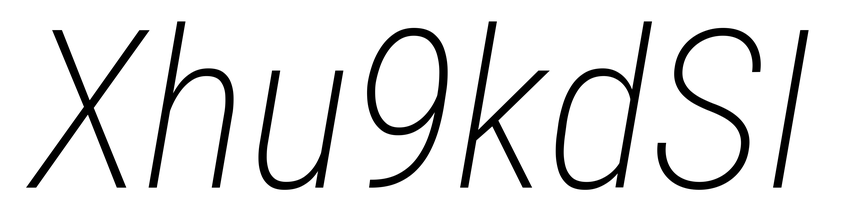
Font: Roboto-Italic_Condensed_ExtraLight_Italic